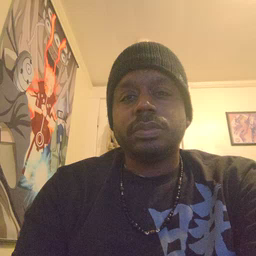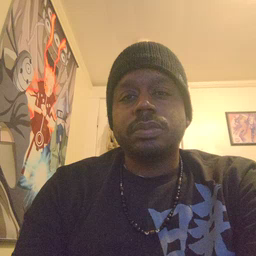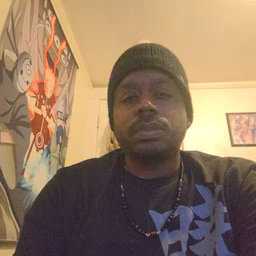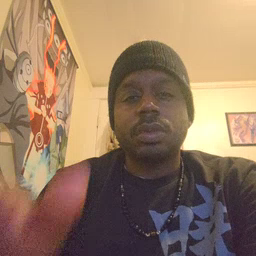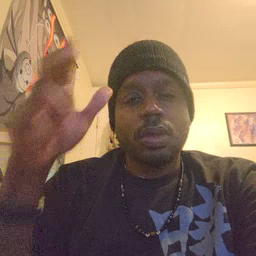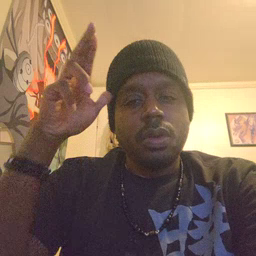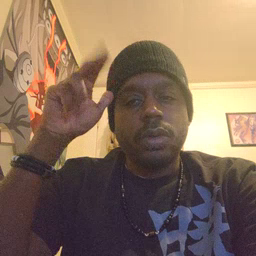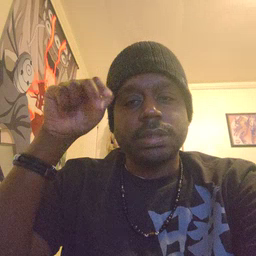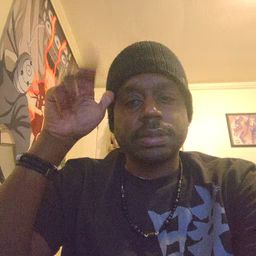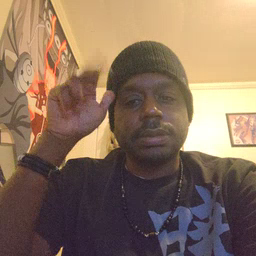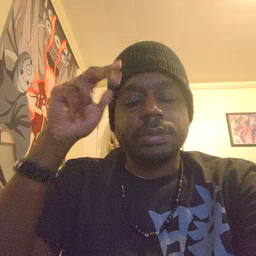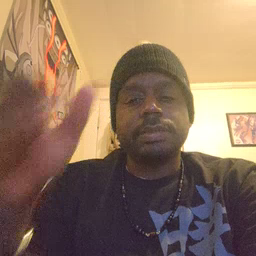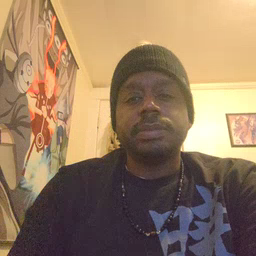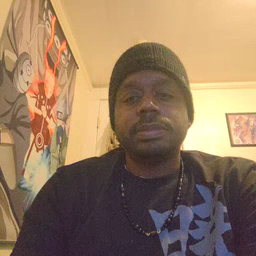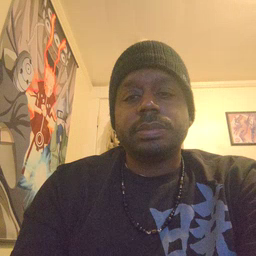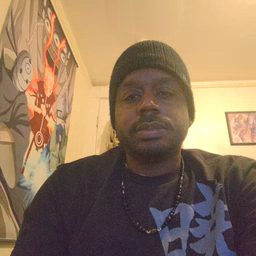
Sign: horse